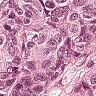
Metastatic tissue present: yes